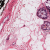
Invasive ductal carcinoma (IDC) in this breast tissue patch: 0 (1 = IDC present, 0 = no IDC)